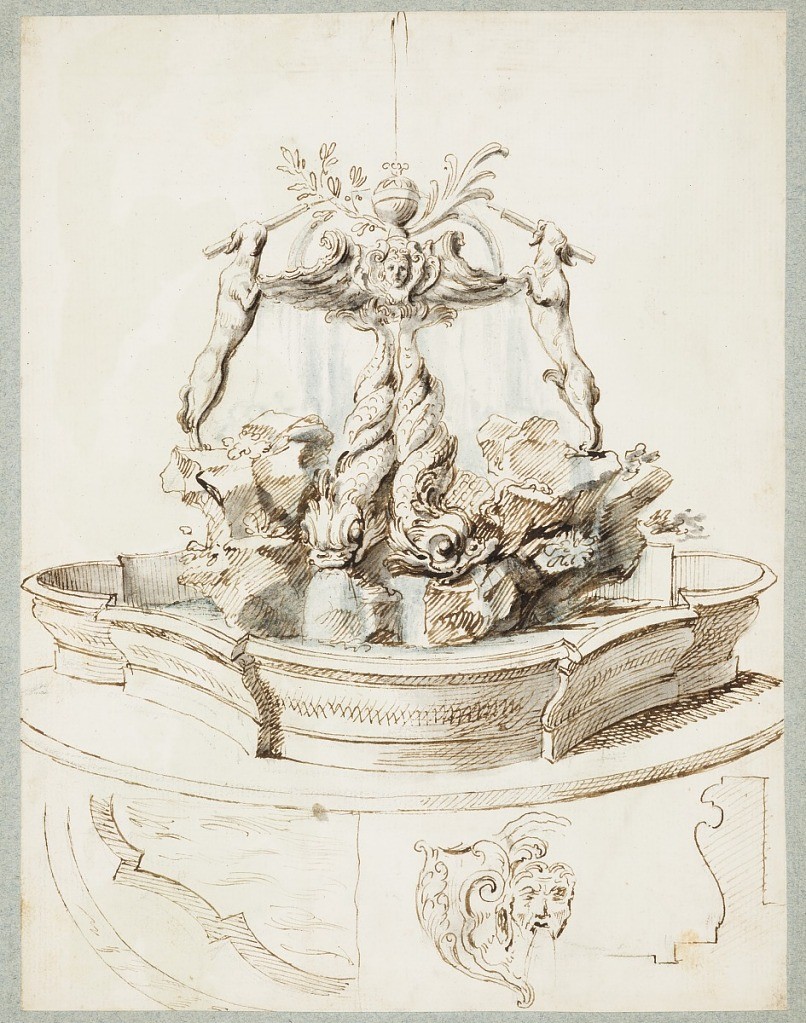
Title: Album page
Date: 1690-1700
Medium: Pen and ink with watercolors
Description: One sheet of paper drawn on recto and verso, mounted onto an album page with window cutout to see verso.